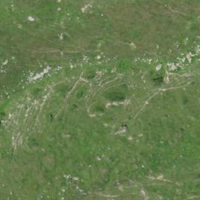
EUNIS habitat code: 26
Species observed at this site:
Arnica montana